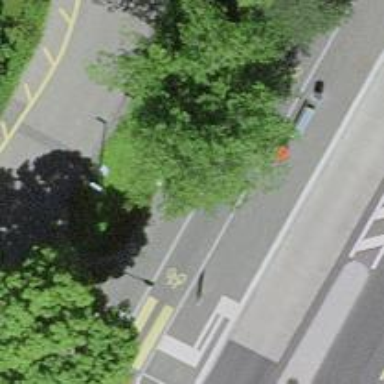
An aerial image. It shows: Asphalt cycleway that serves as link for cyclists.